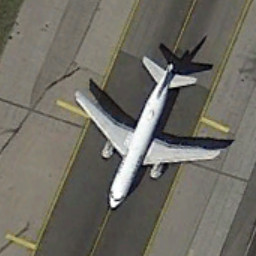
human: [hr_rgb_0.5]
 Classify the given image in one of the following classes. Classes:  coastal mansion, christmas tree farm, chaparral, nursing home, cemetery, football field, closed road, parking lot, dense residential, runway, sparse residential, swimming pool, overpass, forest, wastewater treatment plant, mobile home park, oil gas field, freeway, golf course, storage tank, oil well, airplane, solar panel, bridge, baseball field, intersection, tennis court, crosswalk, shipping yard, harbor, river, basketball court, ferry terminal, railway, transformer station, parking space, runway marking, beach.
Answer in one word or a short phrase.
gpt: airplane